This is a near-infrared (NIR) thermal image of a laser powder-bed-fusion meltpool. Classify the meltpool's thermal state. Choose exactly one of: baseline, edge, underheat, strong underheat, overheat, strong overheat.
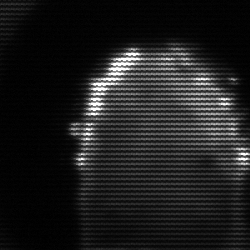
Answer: baseline